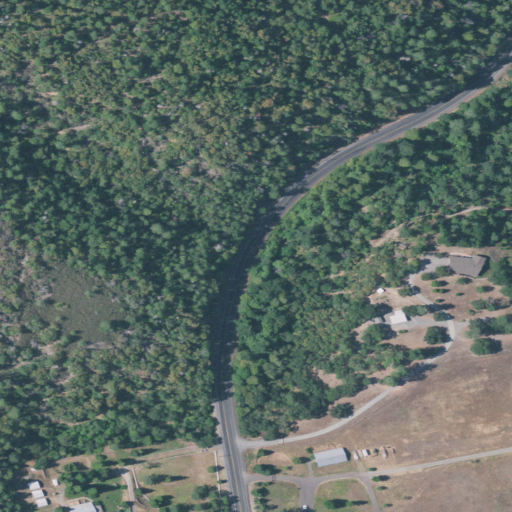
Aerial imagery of gap in Oregon named Water Gap containing evergreen forest, open development, pasture, shrub, low intensity development, and grassland